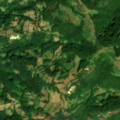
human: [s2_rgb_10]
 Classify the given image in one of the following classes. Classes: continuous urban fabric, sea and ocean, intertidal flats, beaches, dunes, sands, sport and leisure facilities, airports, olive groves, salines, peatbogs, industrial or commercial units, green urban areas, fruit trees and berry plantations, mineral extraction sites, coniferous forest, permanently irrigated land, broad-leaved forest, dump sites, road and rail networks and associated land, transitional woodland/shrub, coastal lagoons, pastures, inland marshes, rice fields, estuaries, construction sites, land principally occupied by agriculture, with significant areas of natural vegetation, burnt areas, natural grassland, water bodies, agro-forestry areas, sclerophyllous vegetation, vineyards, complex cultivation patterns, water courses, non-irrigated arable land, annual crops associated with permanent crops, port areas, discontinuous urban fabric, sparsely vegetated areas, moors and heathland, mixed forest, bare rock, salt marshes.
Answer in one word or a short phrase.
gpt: pastures, land principally occupied by agriculture, with significant areas of natural vegetation, broad-leaved forest, mixed forest